Question: Everything was working perfect. Today suddenly VS 2015 RC started to open the Task Runner instead of what it should do "{".
Any suggestions?
When I open Notepad it works.
I guess the issue is somehow related to the fact that the shortcut is similar to Ctrl Gr + a.
I never changed anything. Strange. How to fix this?

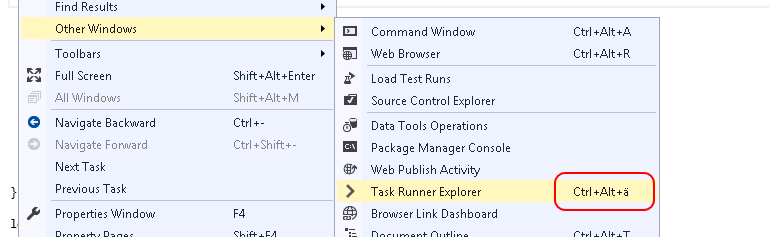
Answer: I don't know why that happened, but you can try the following to fix it:
1. Open Tools - Options, select Environment - Keyboard.
2. Under "Show commands containing", type taskrunner.
3. The View.TaskRunnerExplorer entry will appear in the list. Select it.
4. Select the offending shortcut in the "Shortcuts for selected command" list, and click "Remove". Or, you can also focus the textbox under "Press shortcut keys", press a new key combination, and click "Assign" (although I'm not sure if this will remove the old one).